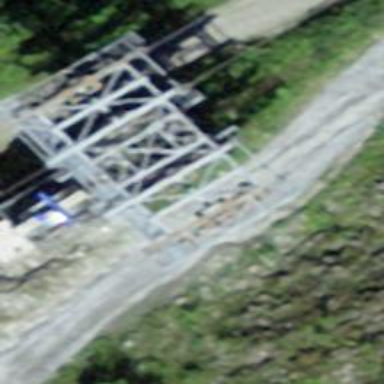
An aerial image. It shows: Pylon for aerialway.